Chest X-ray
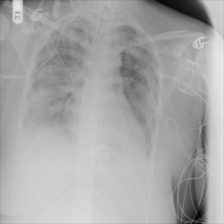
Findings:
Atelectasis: negative
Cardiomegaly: negative
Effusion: negative
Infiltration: positive
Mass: negative
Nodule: negative
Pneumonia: negative
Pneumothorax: negative
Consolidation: negative
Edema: negative
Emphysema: negative
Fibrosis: negative
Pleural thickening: negative
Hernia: negative